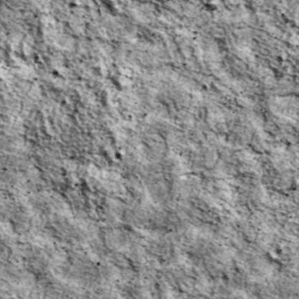
Label: non_frost